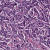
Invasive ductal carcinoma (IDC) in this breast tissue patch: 1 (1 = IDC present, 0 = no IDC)